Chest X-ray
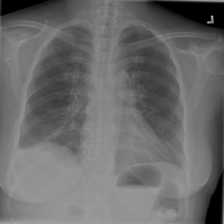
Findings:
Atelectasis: negative
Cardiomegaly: negative
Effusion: positive
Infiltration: negative
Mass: negative
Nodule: negative
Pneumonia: negative
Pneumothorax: negative
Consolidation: negative
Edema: negative
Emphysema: negative
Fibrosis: negative
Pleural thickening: negative
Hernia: negative